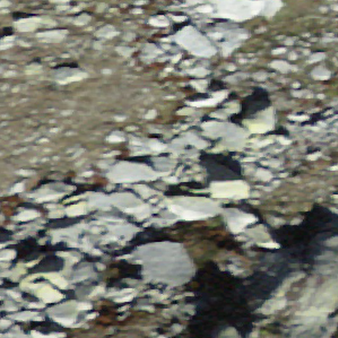
Label: bouldering_area